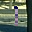
Label: 1